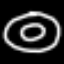
Label: donut